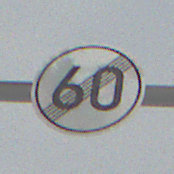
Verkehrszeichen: EndeGeschwindigkeit60
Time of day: MorningAfternoon
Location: Outdoor (Nature)
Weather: Overcast
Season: Winter
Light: Natural